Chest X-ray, PA view. Patient: 51 years old, sex M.
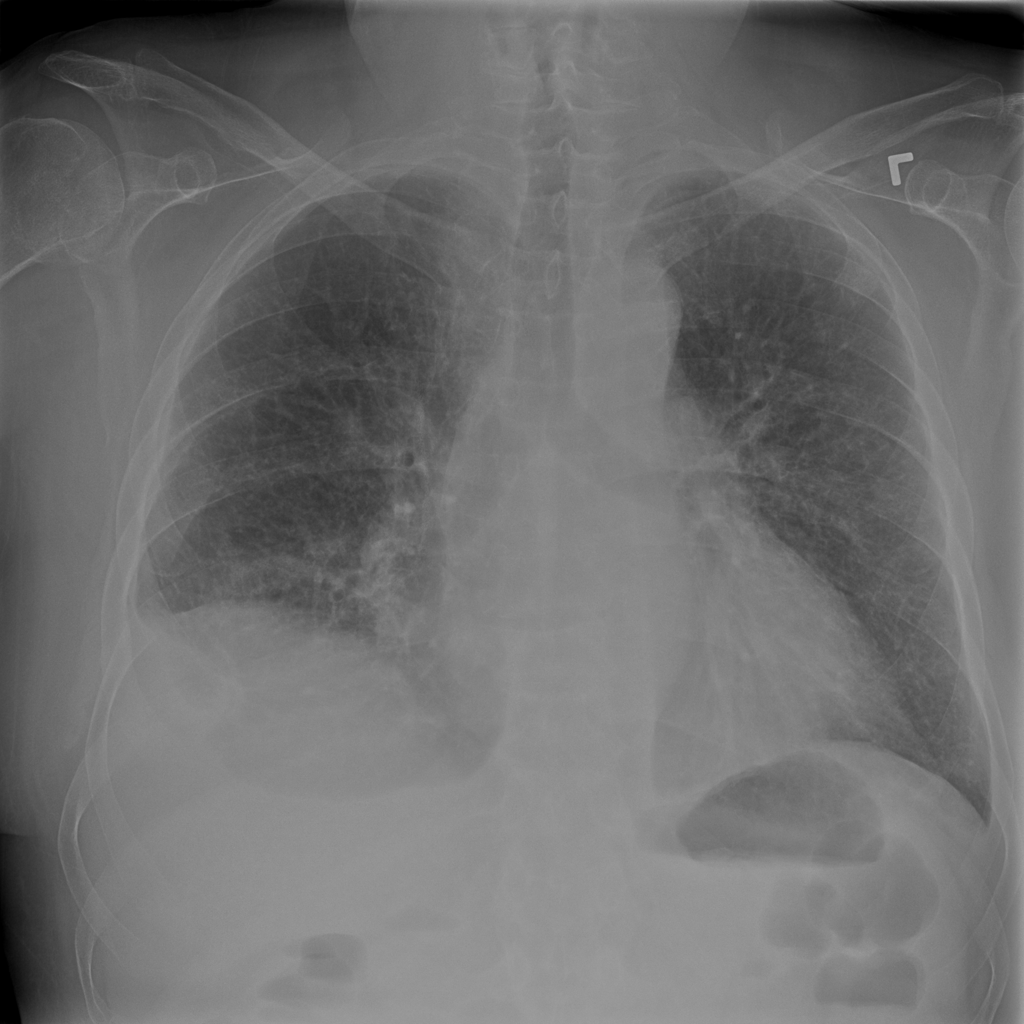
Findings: No Finding